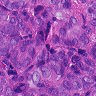
Metastatic tissue present: yes